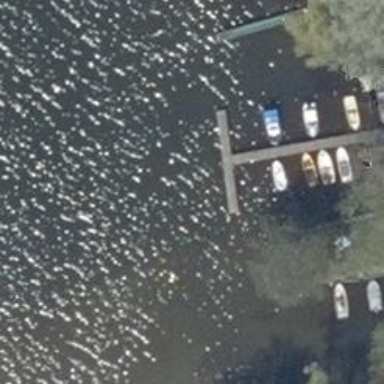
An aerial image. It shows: Man-made pier.